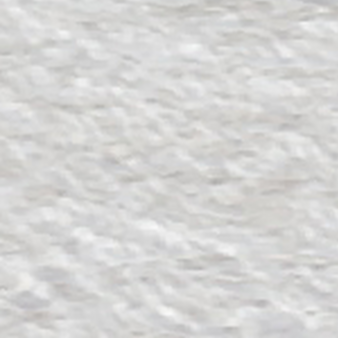
Label: other